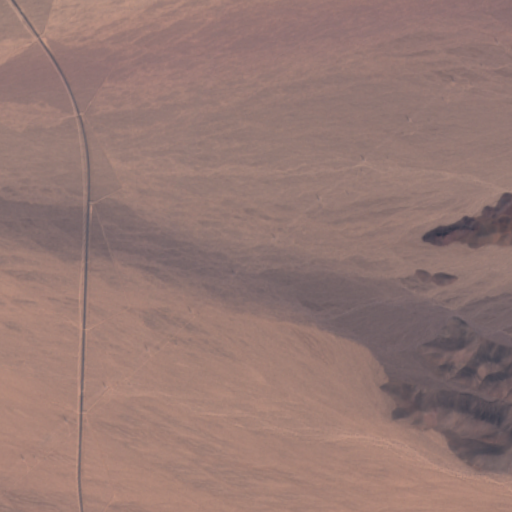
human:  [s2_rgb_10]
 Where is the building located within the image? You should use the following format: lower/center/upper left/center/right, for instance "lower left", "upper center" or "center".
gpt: There is no building in the image.